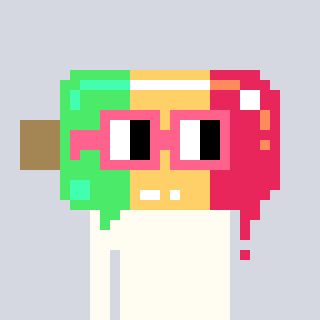
a pixel art character with square pink glasses, a icepop-shaped head and a darkpink-colored body on a cool background